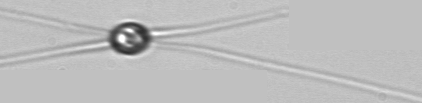
Label: Chaetoceros_danicus